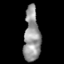
Tissue: skin
Cell type: Endothelial cells
Senescence score: 0.2561
Nuclear area (px): 846
Mean DAPI intensity: 150.552